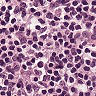
Metastatic tissue present: no